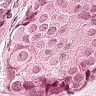
Metastatic tissue present: yes